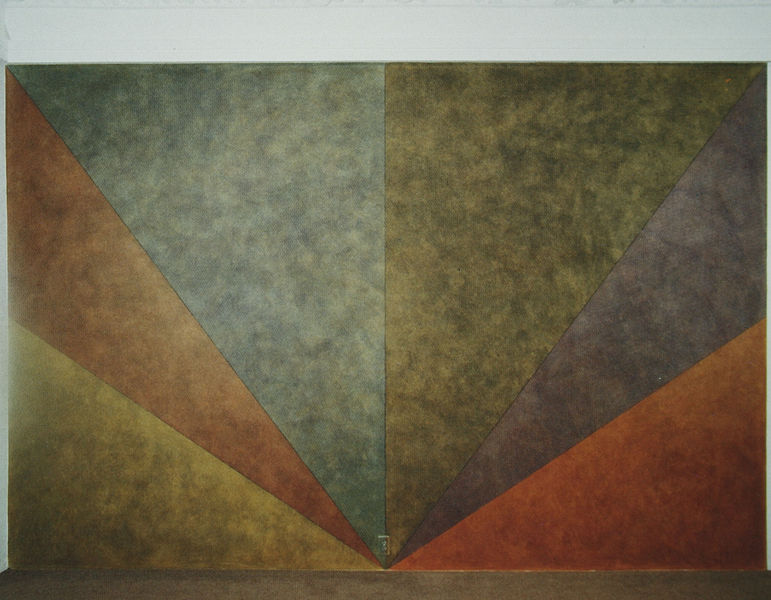
Titel: Installation Lannam Museum, Lake Worth - Vertically and diagonally divided wall
Künstler: Sol Lewitt
Standort: Chester (Connecticut)
Institution: Collection Carol LeWitt
Schlagwörter: blau, dunkel, schatten, weiß, gelb, grün, braun, grau, hell, licht, mitte, orange, raum, schwarz, rot, wand, kirche, boden, spitzen, perspektive, abstrakt, farben, fläche, flächen, modern, farbe, lila, linien, marmoriert, flucht, schild, rechteck, strahlen, linie, gedeckt, meliert, fluchtpunkt, zentrum, sol, sechs, dreiecke, lil, lewitt, viereck, installation, der, zentriert, unterschiedlich, lial, schnittpunkt, sol lewitt, mamoriert, gleichschenklig, strckdose, unentbehrlich